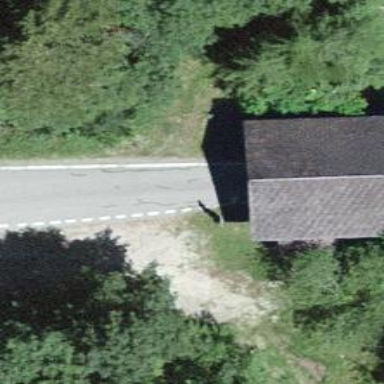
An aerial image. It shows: Tertiary road with bridge.